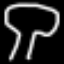
Label: mushroom